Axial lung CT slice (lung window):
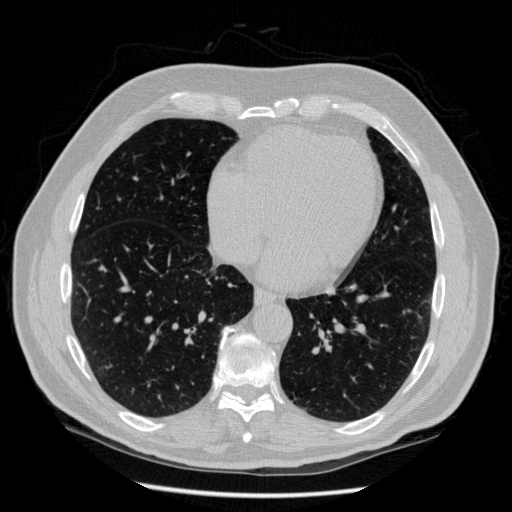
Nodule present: no